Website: lowes
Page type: customer-info-address
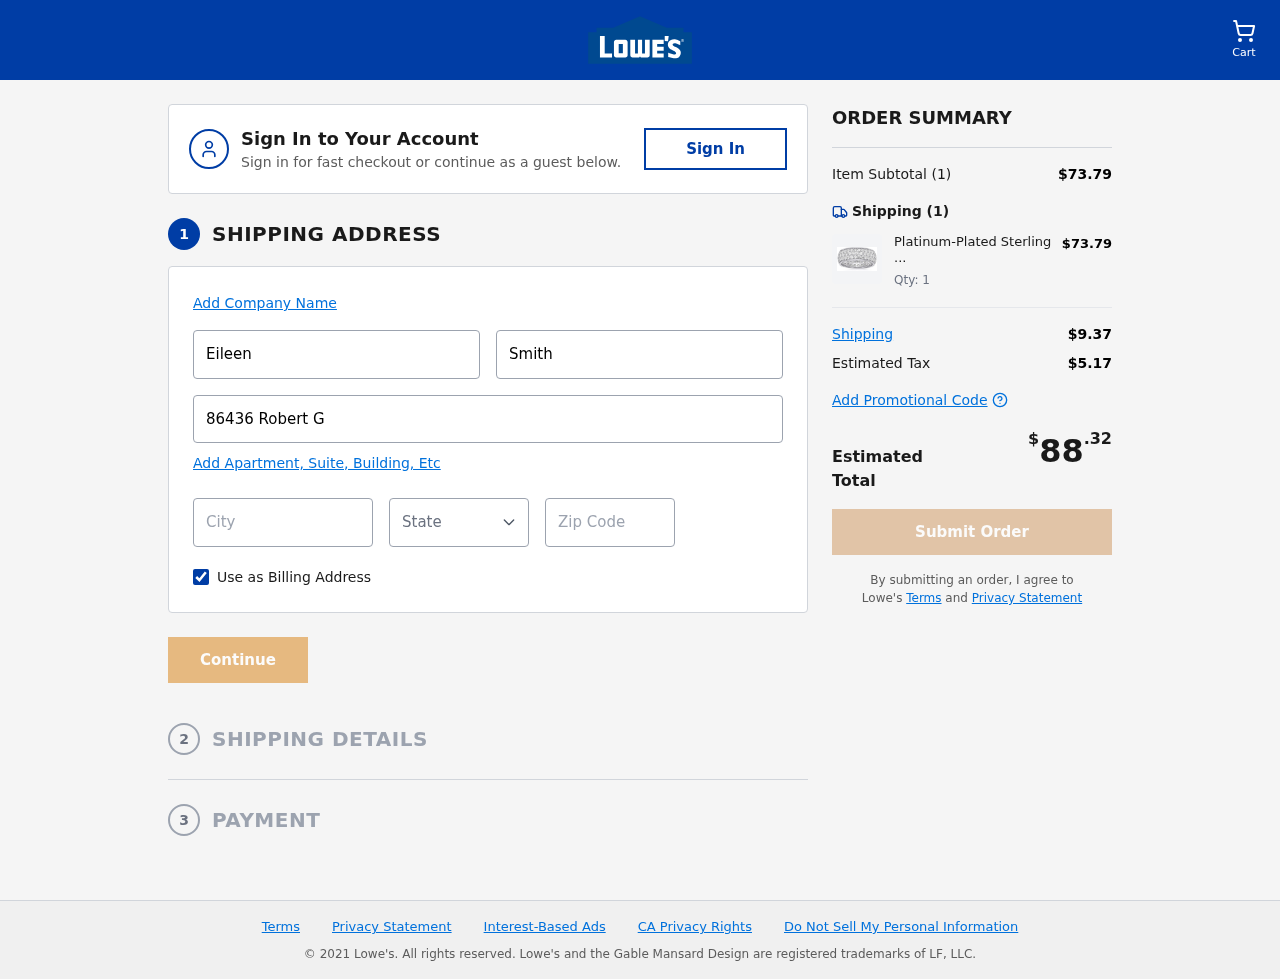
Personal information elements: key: PII_CITY
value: South Charleshaven
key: PII_FIRSTNAME
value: Eileen
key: PII_LASTNAME
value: Smith
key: PII_POSTCODE
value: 38863
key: PII_STATE_ABBR
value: VI
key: PII_STREET
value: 86436 Robert Green
Product elements: key: PRODUCT1_NAME
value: Platinum-Plated Sterling Silver Swarovski Zirconia Three-Row Pave Round Cut Ring, Size 6
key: PRODUCT1_PRICE
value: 73.79
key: PRODUCT1_QUANTITY
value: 1
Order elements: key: ORDER_NUM_ITEMS
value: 1
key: ORDER_SUBTOTAL
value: $73.79
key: ORDER_NUM_ITEMS2
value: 1
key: ORDER_SHIPPING_COST
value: $9.37
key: ORDER_TAX
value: $5.17
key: ORDER_TOTAL
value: $88.32